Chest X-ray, AP view. Patient: 64 years old, sex F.
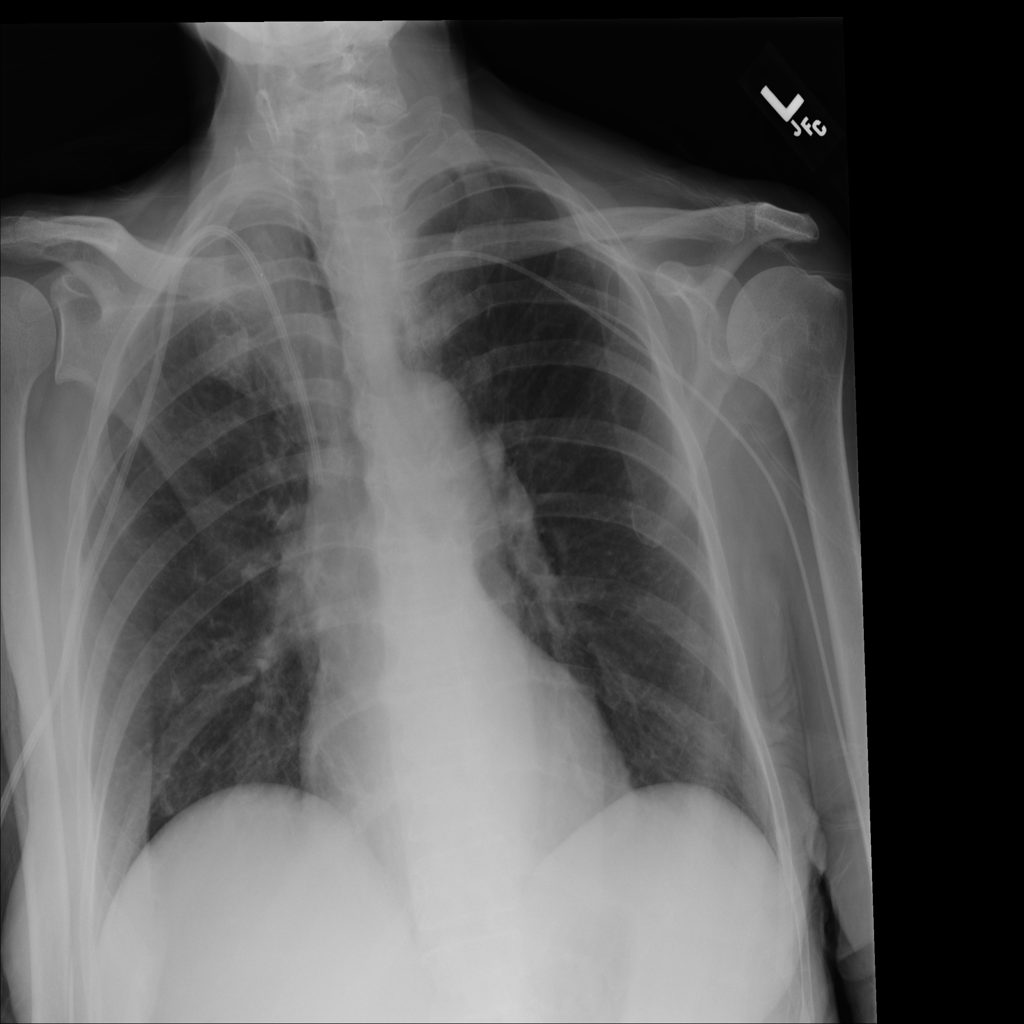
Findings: No Finding